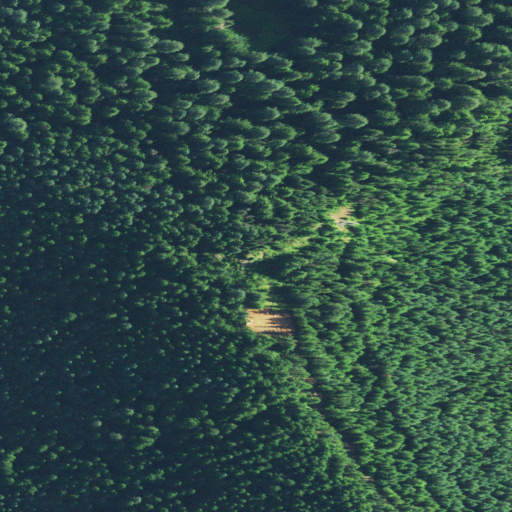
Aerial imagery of mountain in Oregon named Oak Grove Butte containing only evergreen forest